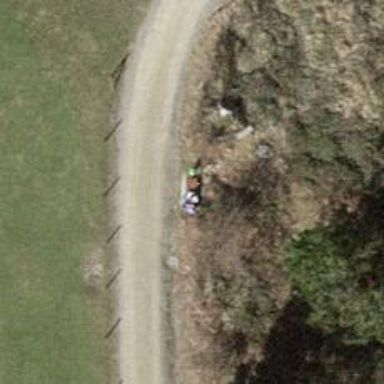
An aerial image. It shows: Red bench.